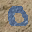
Label: 0